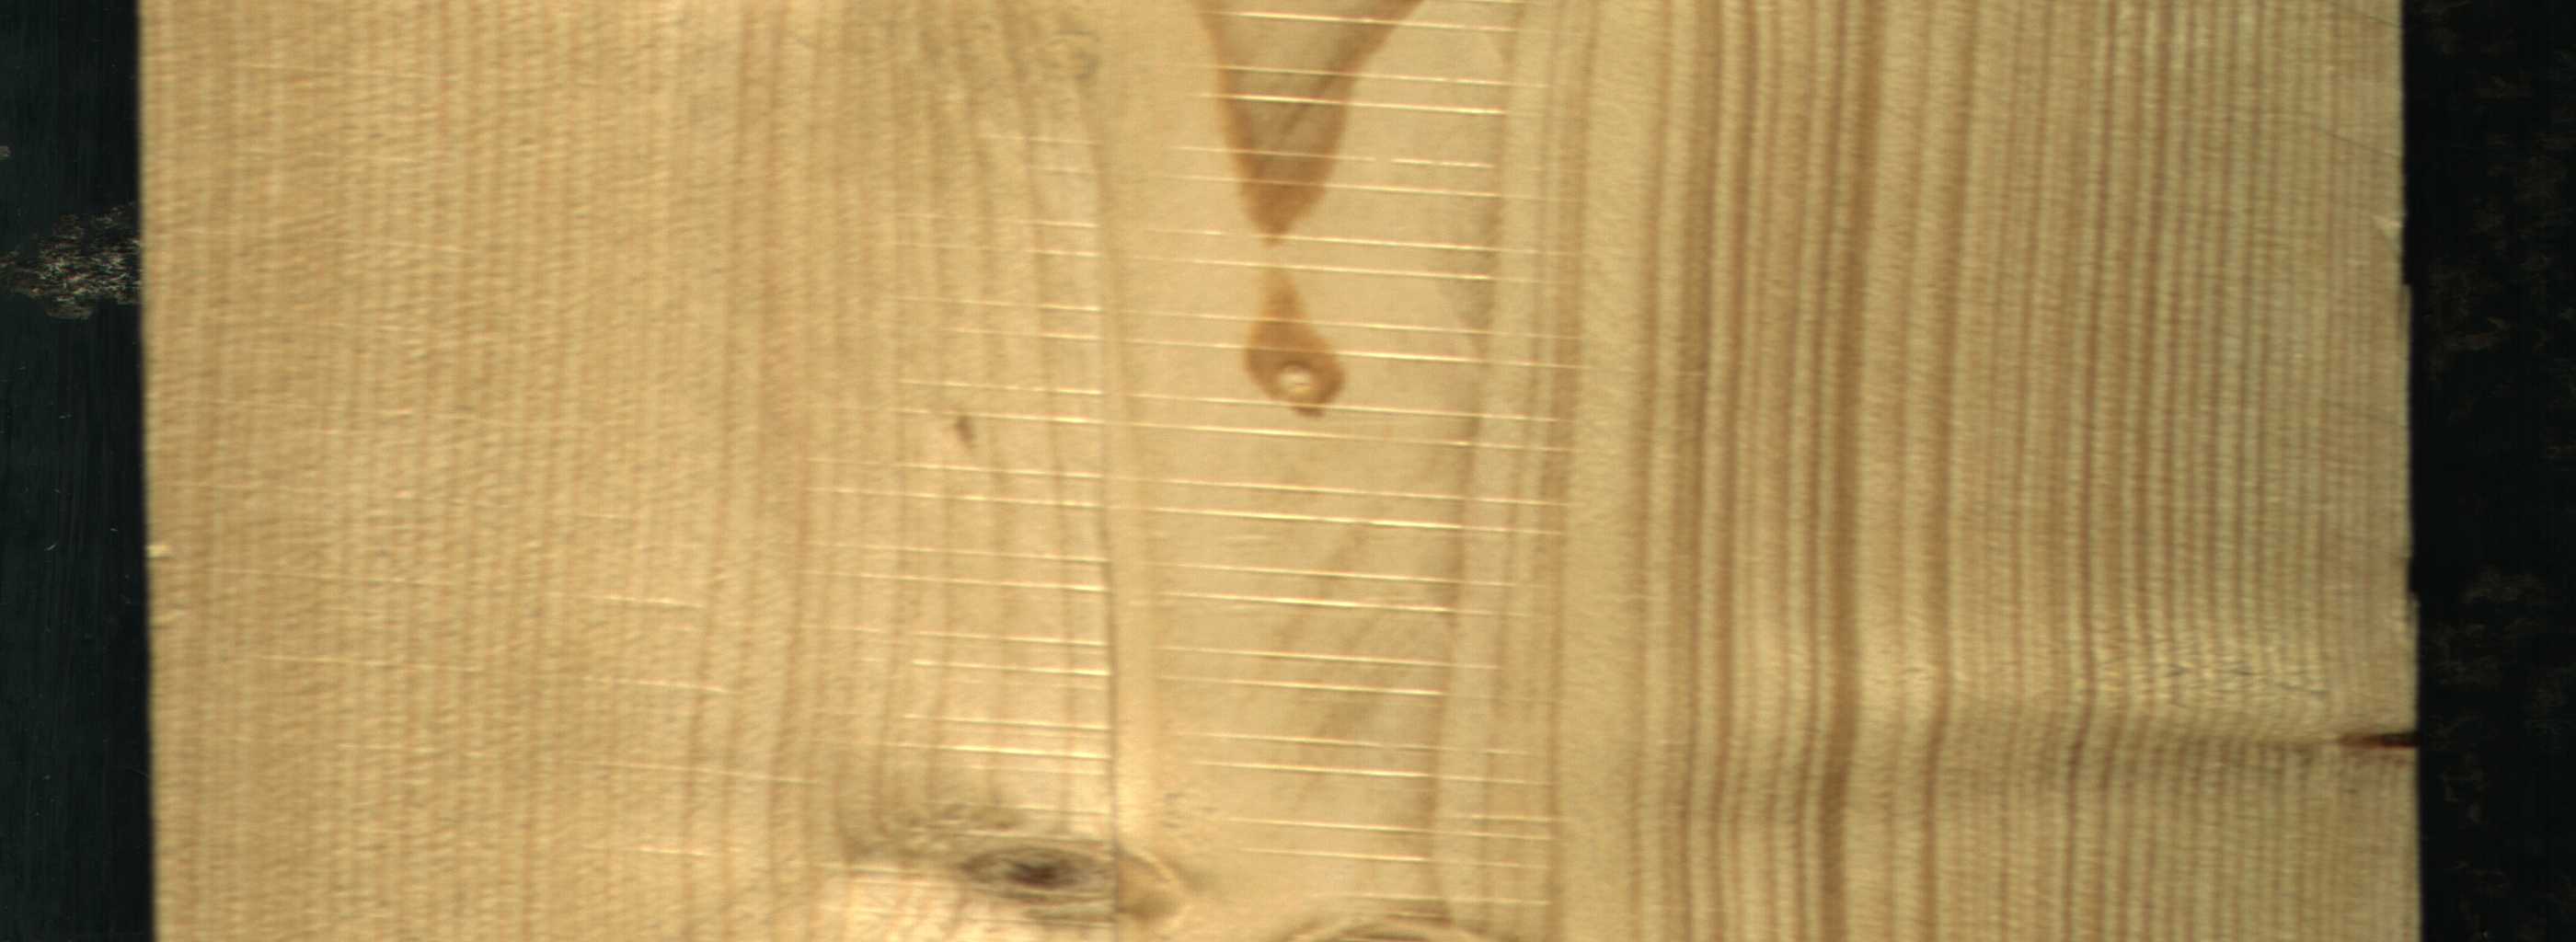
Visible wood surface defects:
Dead_Knot
Live_Knot
Live_Knot